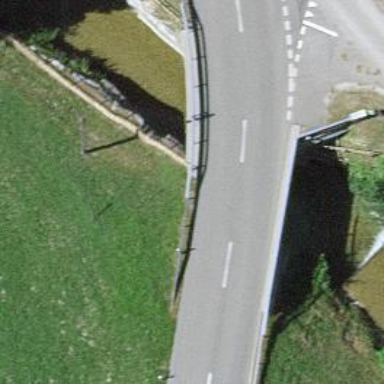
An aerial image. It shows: Tertiary road passing over bridge.